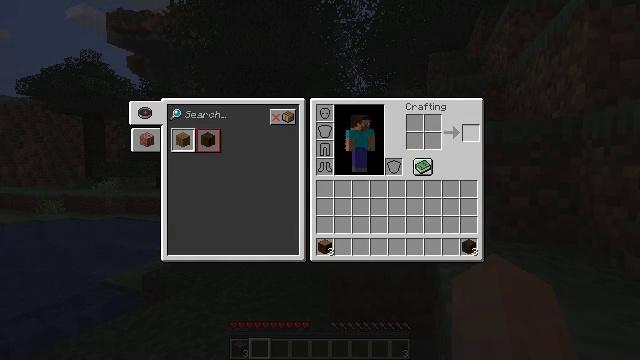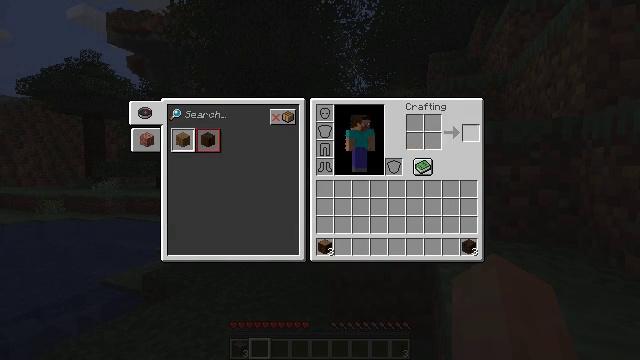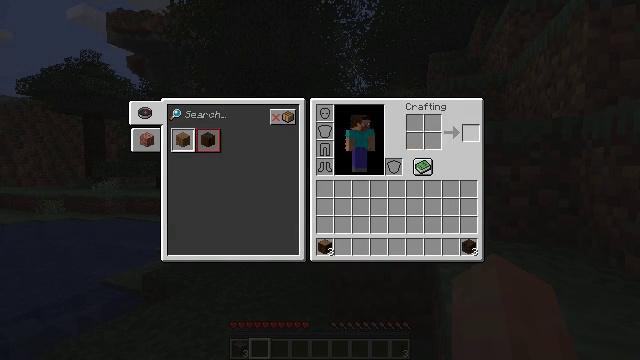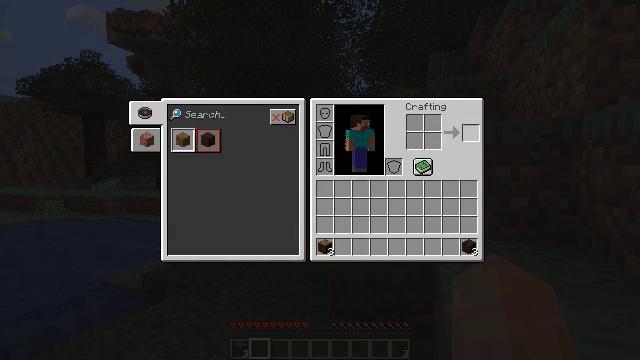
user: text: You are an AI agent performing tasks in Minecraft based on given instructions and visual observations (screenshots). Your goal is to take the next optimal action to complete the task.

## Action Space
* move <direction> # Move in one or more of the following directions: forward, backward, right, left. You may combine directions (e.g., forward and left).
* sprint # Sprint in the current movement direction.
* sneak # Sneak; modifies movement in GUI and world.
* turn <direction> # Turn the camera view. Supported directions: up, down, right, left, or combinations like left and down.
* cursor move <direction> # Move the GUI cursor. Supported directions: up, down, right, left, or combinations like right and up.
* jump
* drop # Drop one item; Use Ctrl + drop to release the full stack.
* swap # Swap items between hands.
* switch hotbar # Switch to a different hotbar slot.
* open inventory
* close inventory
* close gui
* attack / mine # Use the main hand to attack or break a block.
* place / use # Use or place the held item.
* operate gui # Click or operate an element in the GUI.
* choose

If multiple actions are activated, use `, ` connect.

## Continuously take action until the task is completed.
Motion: motion action
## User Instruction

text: Use the crafting interface to obtain spruce wood.
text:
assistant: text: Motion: sneak, operate gui
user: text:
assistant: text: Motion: sneak
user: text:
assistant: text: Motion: no_op
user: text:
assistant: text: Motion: no_op